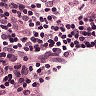
Metastatic tissue present: no